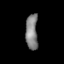
Tissue: prostate
Cell type: Myeloid cells
Senescence score: 0.7116
Nuclear area (px): 421
Mean DAPI intensity: 131.081